Aerial crown-view tile of a tropical tree (Barro Colorado Island, Panama), acquired 20241216:
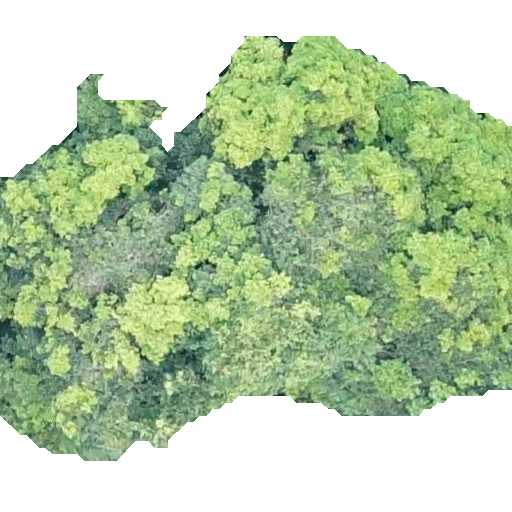
Species: Prioria copaifera
GBIF accepted scientific name: Prioria copaifera
Crown area: 261.507 m²